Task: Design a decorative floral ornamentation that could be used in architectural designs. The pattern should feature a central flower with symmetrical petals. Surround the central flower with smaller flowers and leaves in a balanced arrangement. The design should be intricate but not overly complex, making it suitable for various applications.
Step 687:
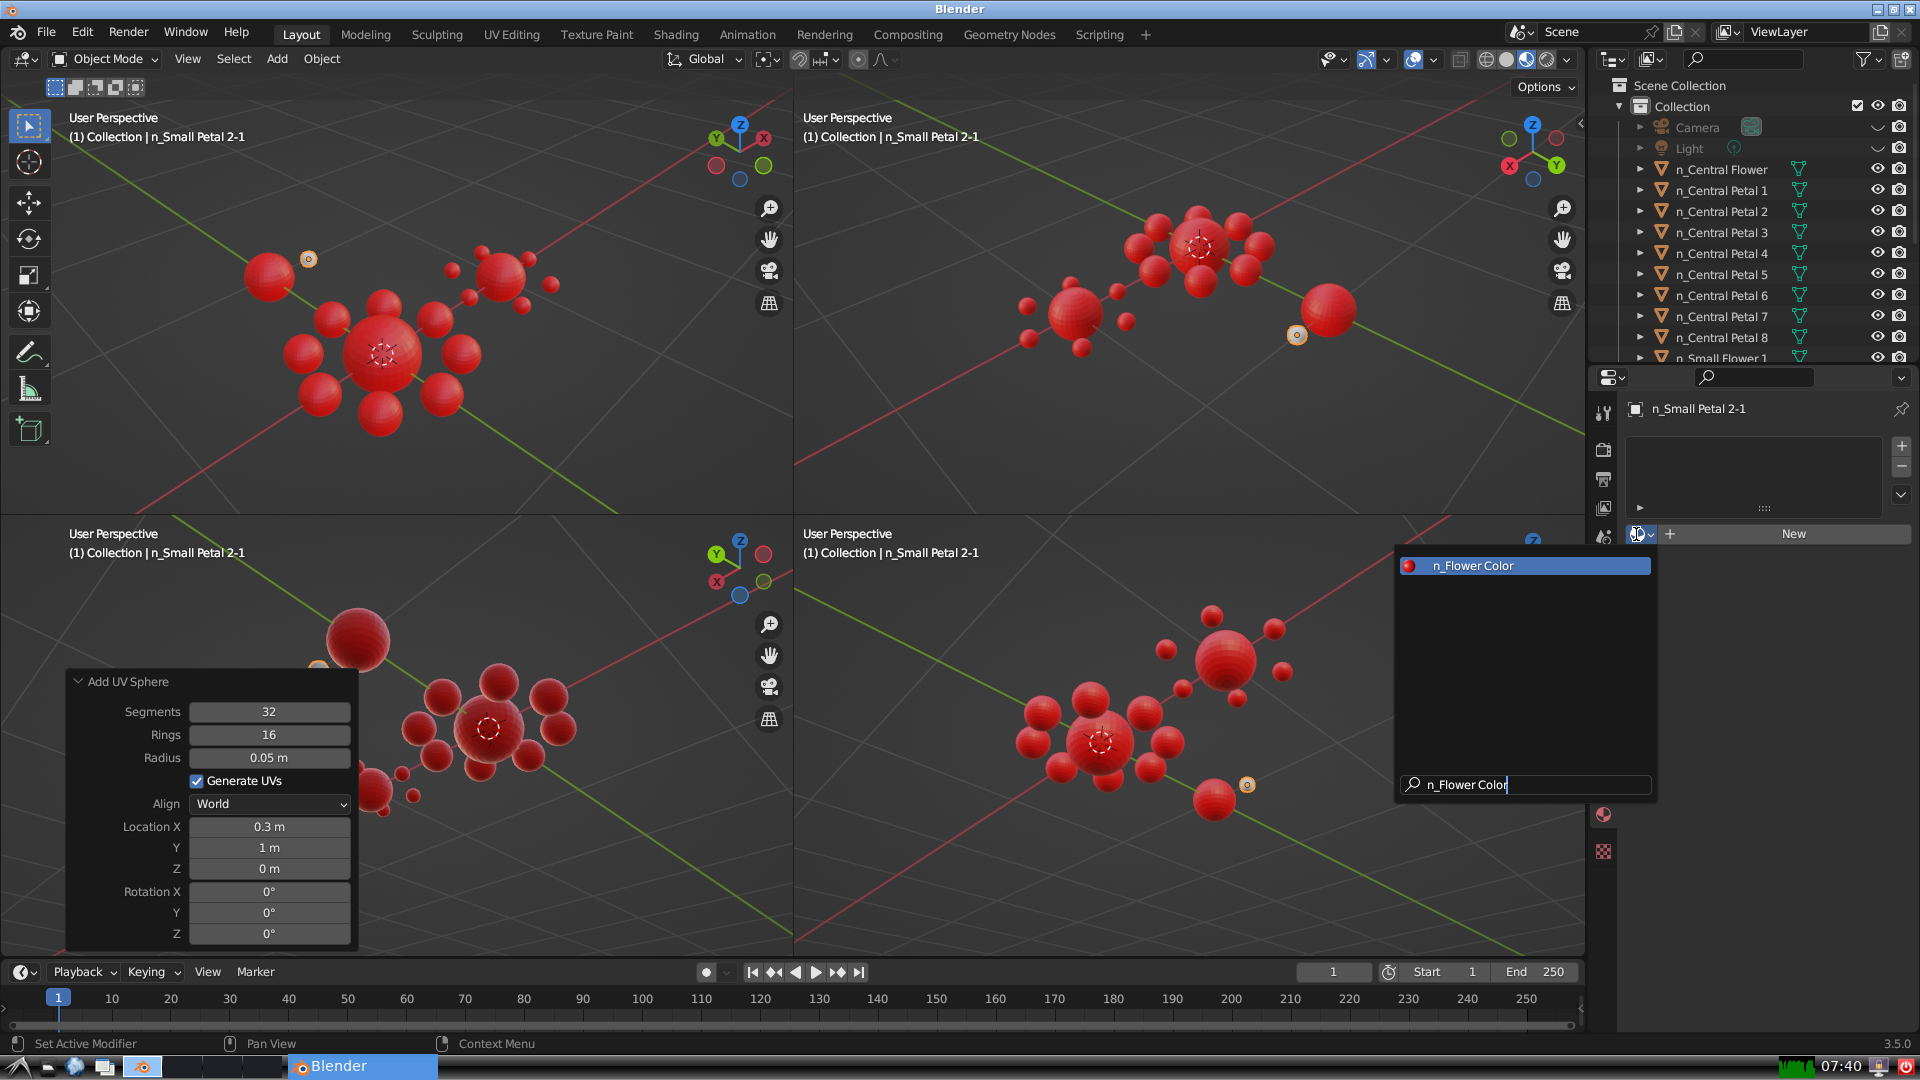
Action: {"key_press": ['Return']}